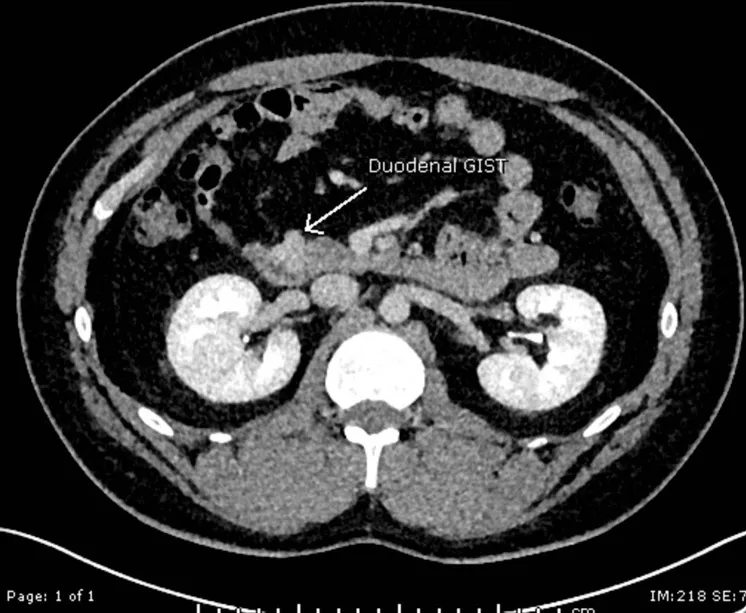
Duodenal gastrointestinal stromal tumour (GIST) on computed tomography (CT) angiogram of the abdomen, coronal view.
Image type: radiology (ct)